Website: macys
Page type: customer-info-address
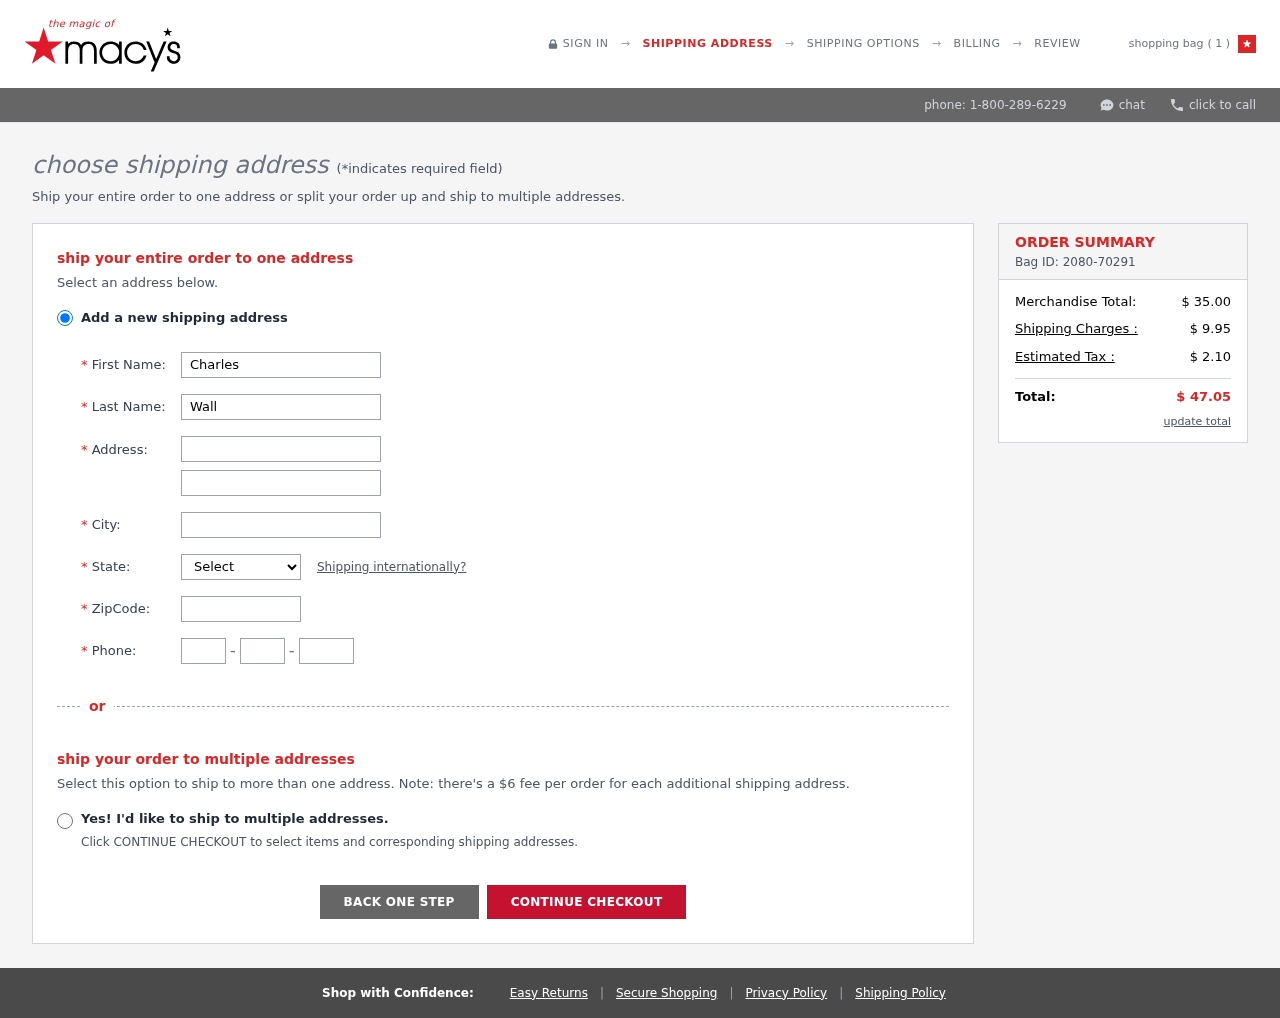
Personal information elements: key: PII_CITY
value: New Christopher
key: PII_FIRSTNAME
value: Charles
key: PII_LASTNAME
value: Wallace
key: PII_PHONE_AREA
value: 386
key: PII_PHONE_PREFIX
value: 797
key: PII_PHONE_SUFFIX
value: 1684
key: PII_POSTCODE
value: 71982
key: PII_STATE_ABBR
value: MS
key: PII_STREET
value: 059 Kristie Bridge
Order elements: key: ORDER_NUM_ITEMS
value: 1
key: ORDER_ID
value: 2080-70291
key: ORDER_SUBTOTAL
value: $ 35.00
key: ORDER_SHIPPING_COST
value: $ 9.95
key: ORDER_TAX
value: $ 2.10
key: ORDER_TOTAL
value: $ 47.05